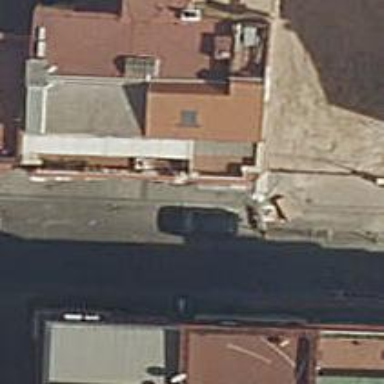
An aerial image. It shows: Nightclub.